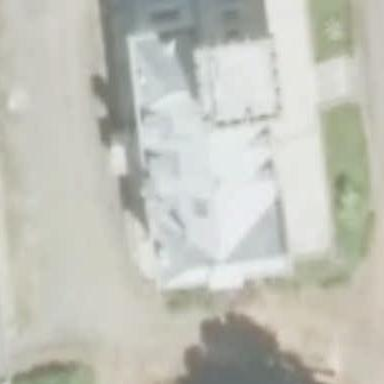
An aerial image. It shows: Simple house.